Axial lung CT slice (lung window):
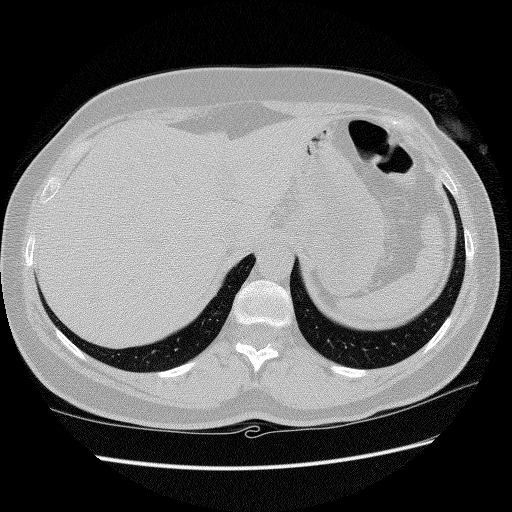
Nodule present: no